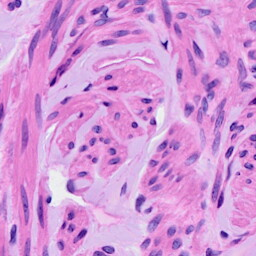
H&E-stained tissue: Ovarian